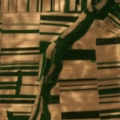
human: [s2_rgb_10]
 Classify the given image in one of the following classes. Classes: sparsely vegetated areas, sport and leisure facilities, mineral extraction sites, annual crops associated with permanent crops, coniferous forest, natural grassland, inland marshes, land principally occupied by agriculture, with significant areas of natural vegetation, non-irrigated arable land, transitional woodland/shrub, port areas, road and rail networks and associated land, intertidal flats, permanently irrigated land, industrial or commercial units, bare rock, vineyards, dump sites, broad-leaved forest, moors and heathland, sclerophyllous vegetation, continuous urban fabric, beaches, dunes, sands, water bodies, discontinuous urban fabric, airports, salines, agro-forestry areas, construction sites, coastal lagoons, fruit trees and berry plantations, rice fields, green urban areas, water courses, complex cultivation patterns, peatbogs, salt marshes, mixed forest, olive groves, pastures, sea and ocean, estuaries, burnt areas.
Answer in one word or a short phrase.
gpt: non-irrigated arable land, land principally occupied by agriculture, with significant areas of natural vegetation